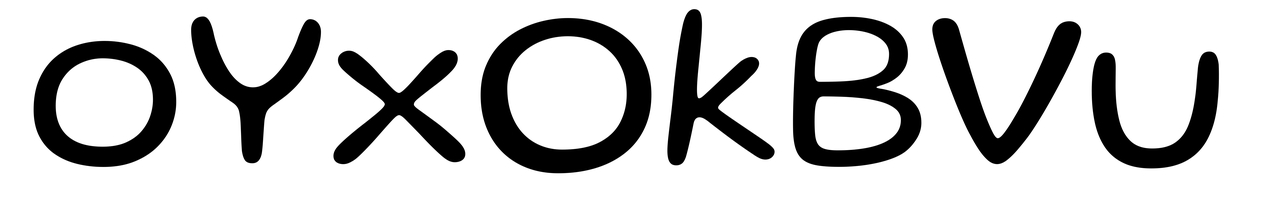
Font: Gluten_Light